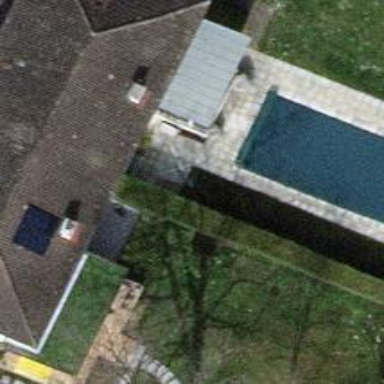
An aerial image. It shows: Swimming pool located in leisure land.